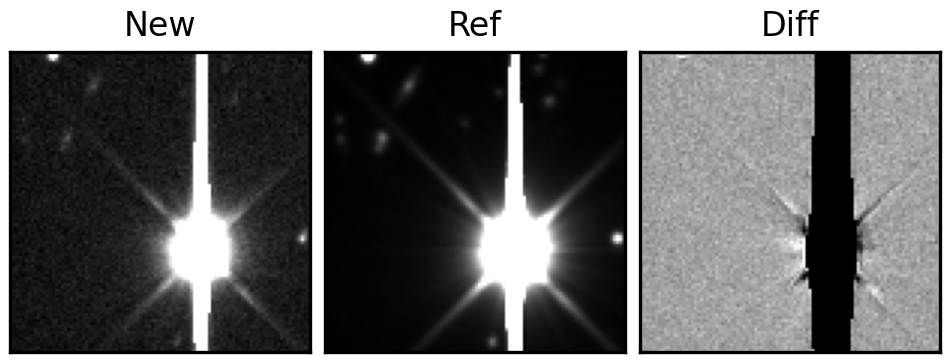
Label: bogus